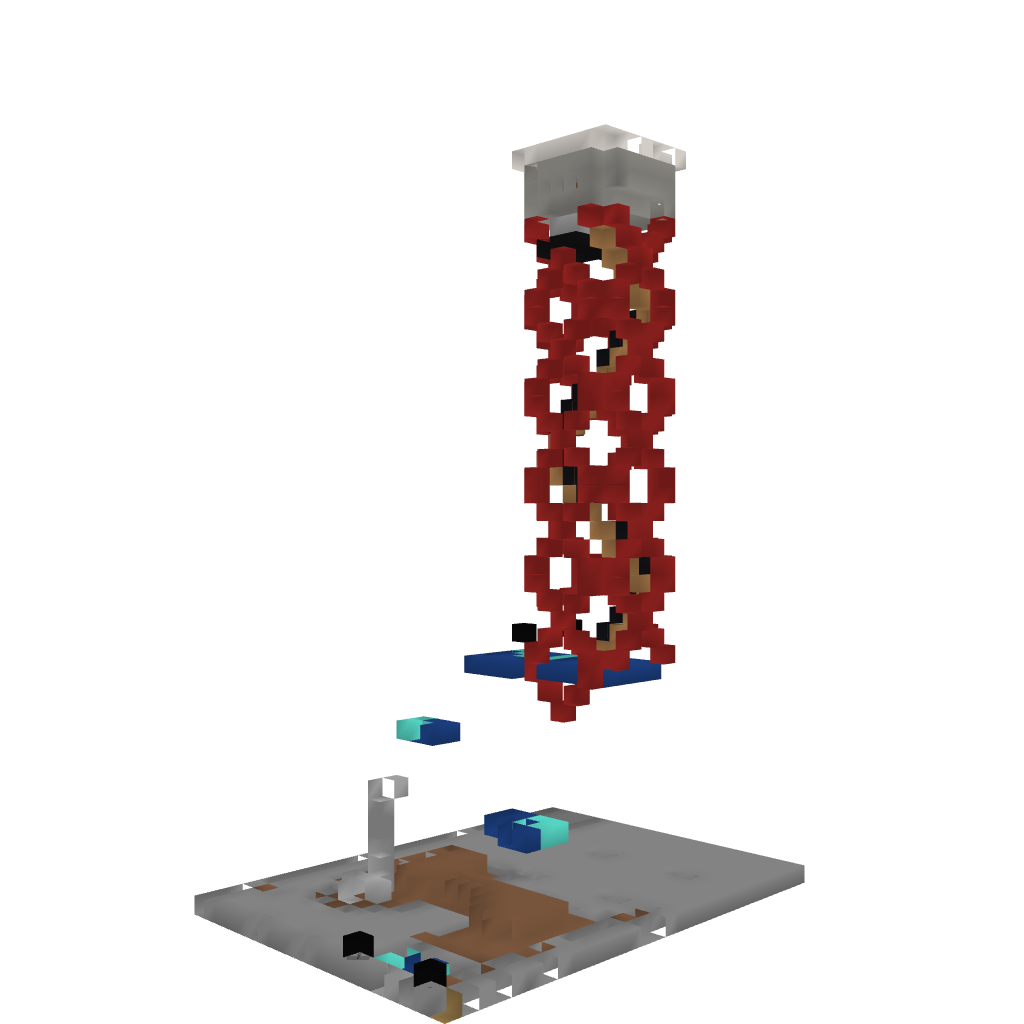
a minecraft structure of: Tower of Quartz